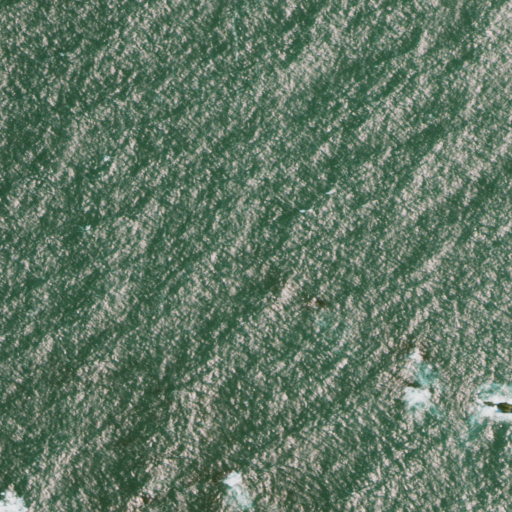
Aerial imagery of bar in Oregon named Blanco Reef containing only open water